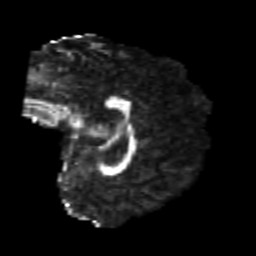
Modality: FA
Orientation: sagittal
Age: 25
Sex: female
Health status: healthy
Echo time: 0.074 s